Question: There seem to be a lot of "peaks in density function" threads already, but I don't see one addressing this point specifically. Sorry to duplicate if I missed it.
My problem: Given a vector of 1000 values (sample attached), I would like to identify the peaks in the histogram or density function of the data. From the image of the sample data below , I can see peaks in the histogram at ~0, 6200, and 8400. But I need the obtain the exact values of these peaks, preferably in a simple procedure as I have several thousand of these vectors to process.

I originally started working with the histogram outputs themselves, but couldn't get any peak-finding command to work properly (like, not at all). I'm not even sure how it would get the command from the package to work on histogram object or on a density object. This would still be my preference, as I would like to identify the exact data value of the max frequency of each peak (as opposed to the density function value, which is slightly different), but I can't figure that one out either.
I would post the sample data themselves, but I can't see a way to do that on here (sorry if I'm just missing it).
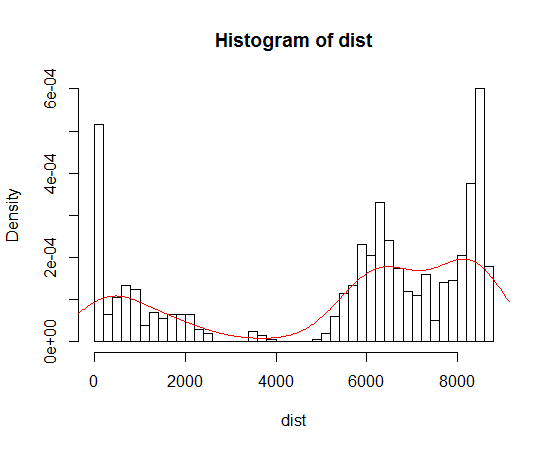
Answer: If your y values are smooth (like in your sample plot), this should find the peaks pretty repeatably:
'''
peakx <- x[which(diff(sign(diff(y)))==-2)]
'''